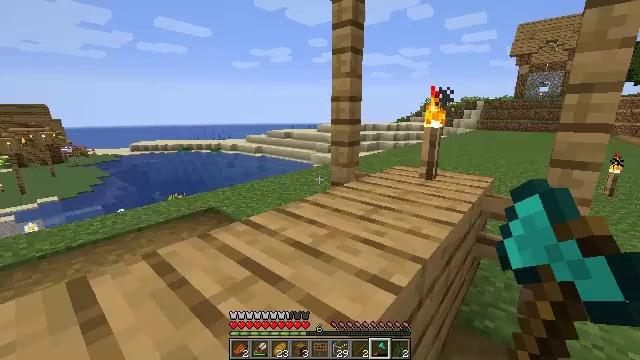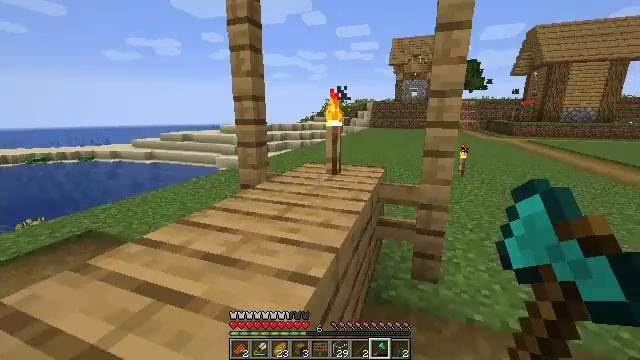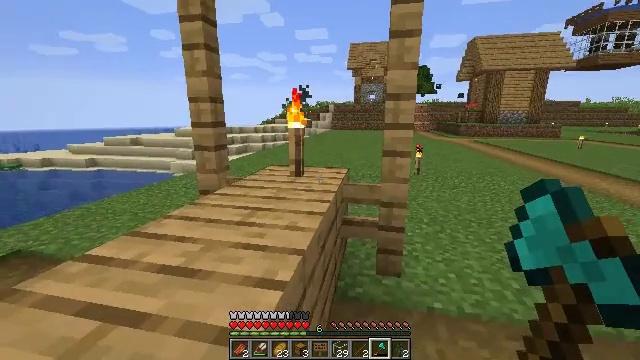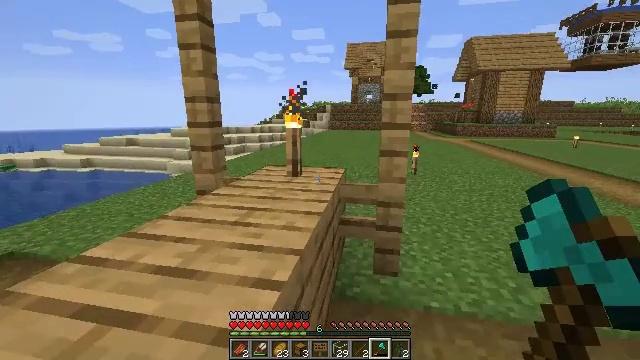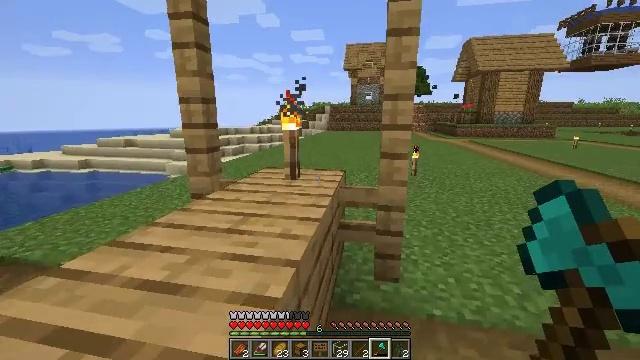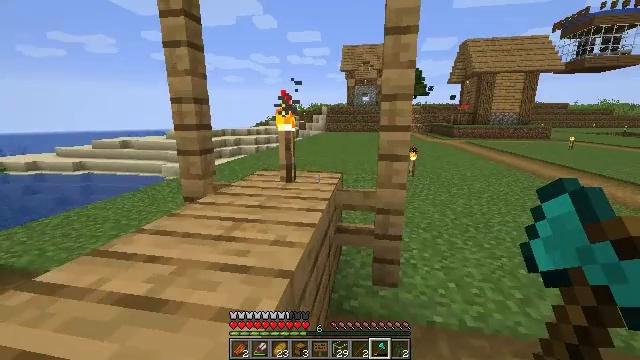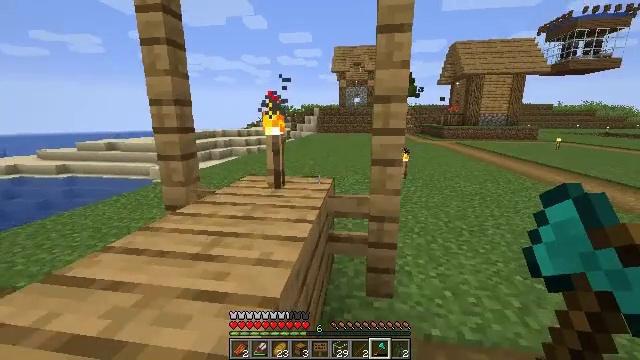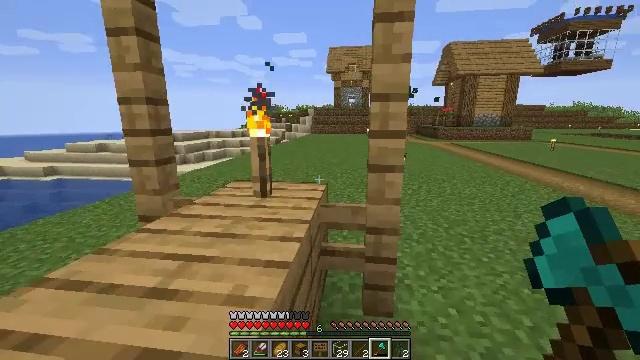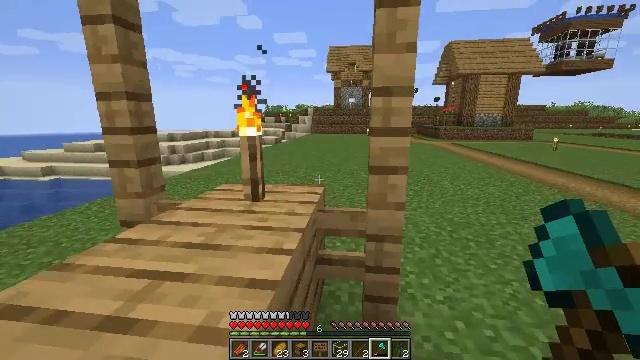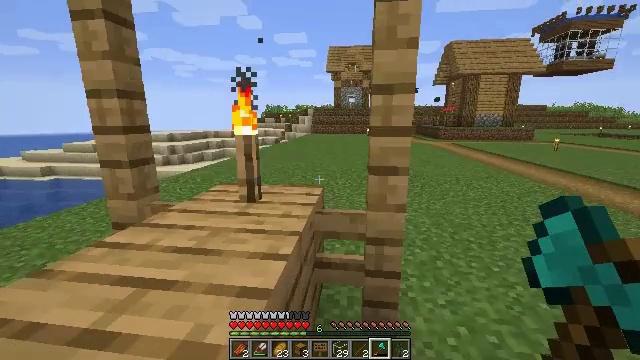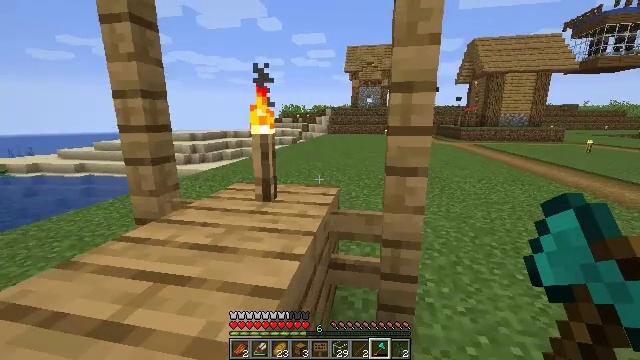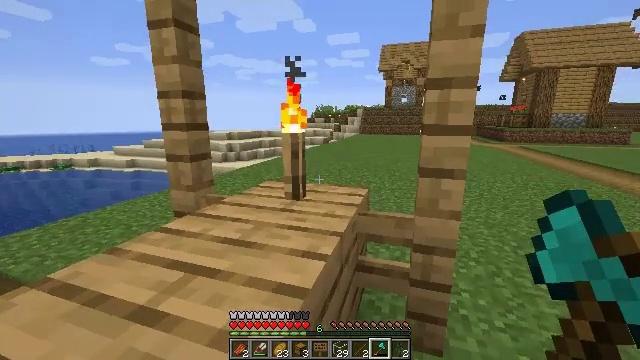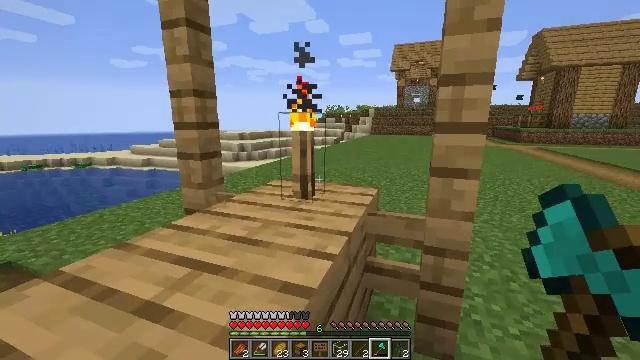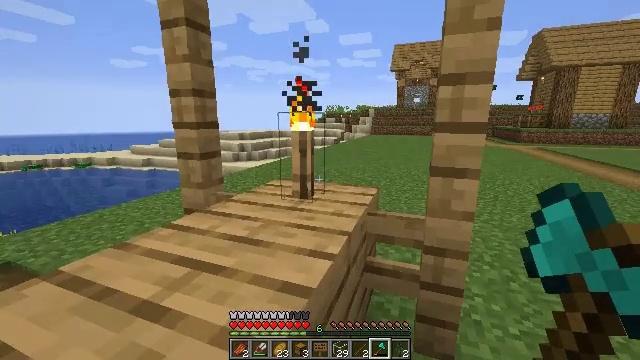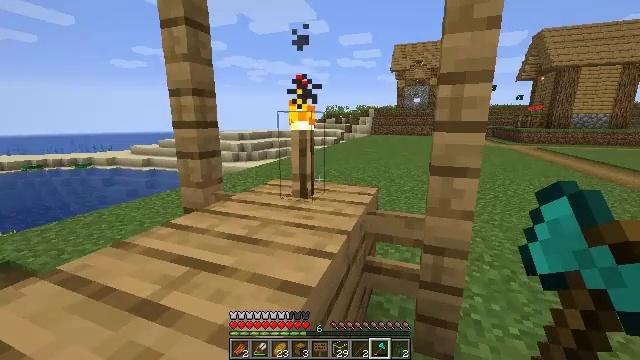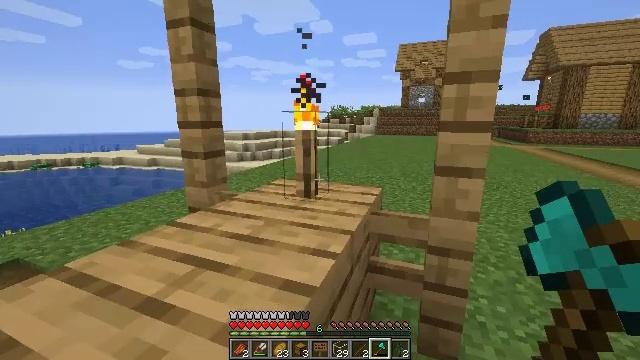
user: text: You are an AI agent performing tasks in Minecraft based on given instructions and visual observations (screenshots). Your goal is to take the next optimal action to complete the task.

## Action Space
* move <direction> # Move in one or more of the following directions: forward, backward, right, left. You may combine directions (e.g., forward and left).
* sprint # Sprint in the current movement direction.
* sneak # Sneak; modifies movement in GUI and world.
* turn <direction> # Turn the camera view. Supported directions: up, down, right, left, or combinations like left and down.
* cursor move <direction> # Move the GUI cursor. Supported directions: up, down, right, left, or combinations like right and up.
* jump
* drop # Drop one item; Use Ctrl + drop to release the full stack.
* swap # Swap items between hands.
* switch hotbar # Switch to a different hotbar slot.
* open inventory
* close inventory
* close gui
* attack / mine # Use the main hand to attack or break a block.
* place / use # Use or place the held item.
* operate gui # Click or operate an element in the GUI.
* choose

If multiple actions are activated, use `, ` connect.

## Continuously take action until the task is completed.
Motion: motion action
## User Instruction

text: Retrieve the torch.
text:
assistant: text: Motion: turn right
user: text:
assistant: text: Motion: turn right
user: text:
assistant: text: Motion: no_op
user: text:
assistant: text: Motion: move forward
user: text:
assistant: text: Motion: move forward
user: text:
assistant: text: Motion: move forward, turn right
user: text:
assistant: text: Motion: move forward, turn right
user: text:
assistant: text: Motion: no_op
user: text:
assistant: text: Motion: no_op
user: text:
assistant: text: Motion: turn left
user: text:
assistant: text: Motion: turn left
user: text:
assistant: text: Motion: turn left
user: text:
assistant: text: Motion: no_op
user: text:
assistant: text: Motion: no_op
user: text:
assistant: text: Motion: no_op
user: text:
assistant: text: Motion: no_op
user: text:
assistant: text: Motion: no_op
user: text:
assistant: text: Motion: no_op
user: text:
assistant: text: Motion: attack / mine
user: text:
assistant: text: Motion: attack / mine
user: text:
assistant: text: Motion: attack / mine
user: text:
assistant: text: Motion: move forward, attack / mine
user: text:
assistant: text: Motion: move forward
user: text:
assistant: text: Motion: no_op